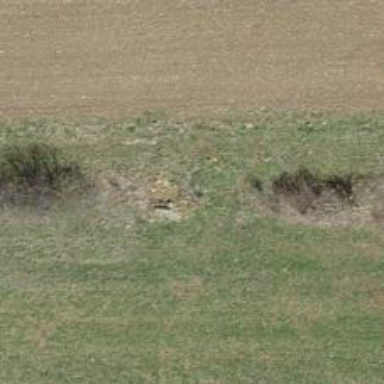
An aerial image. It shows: Hedge barrier.